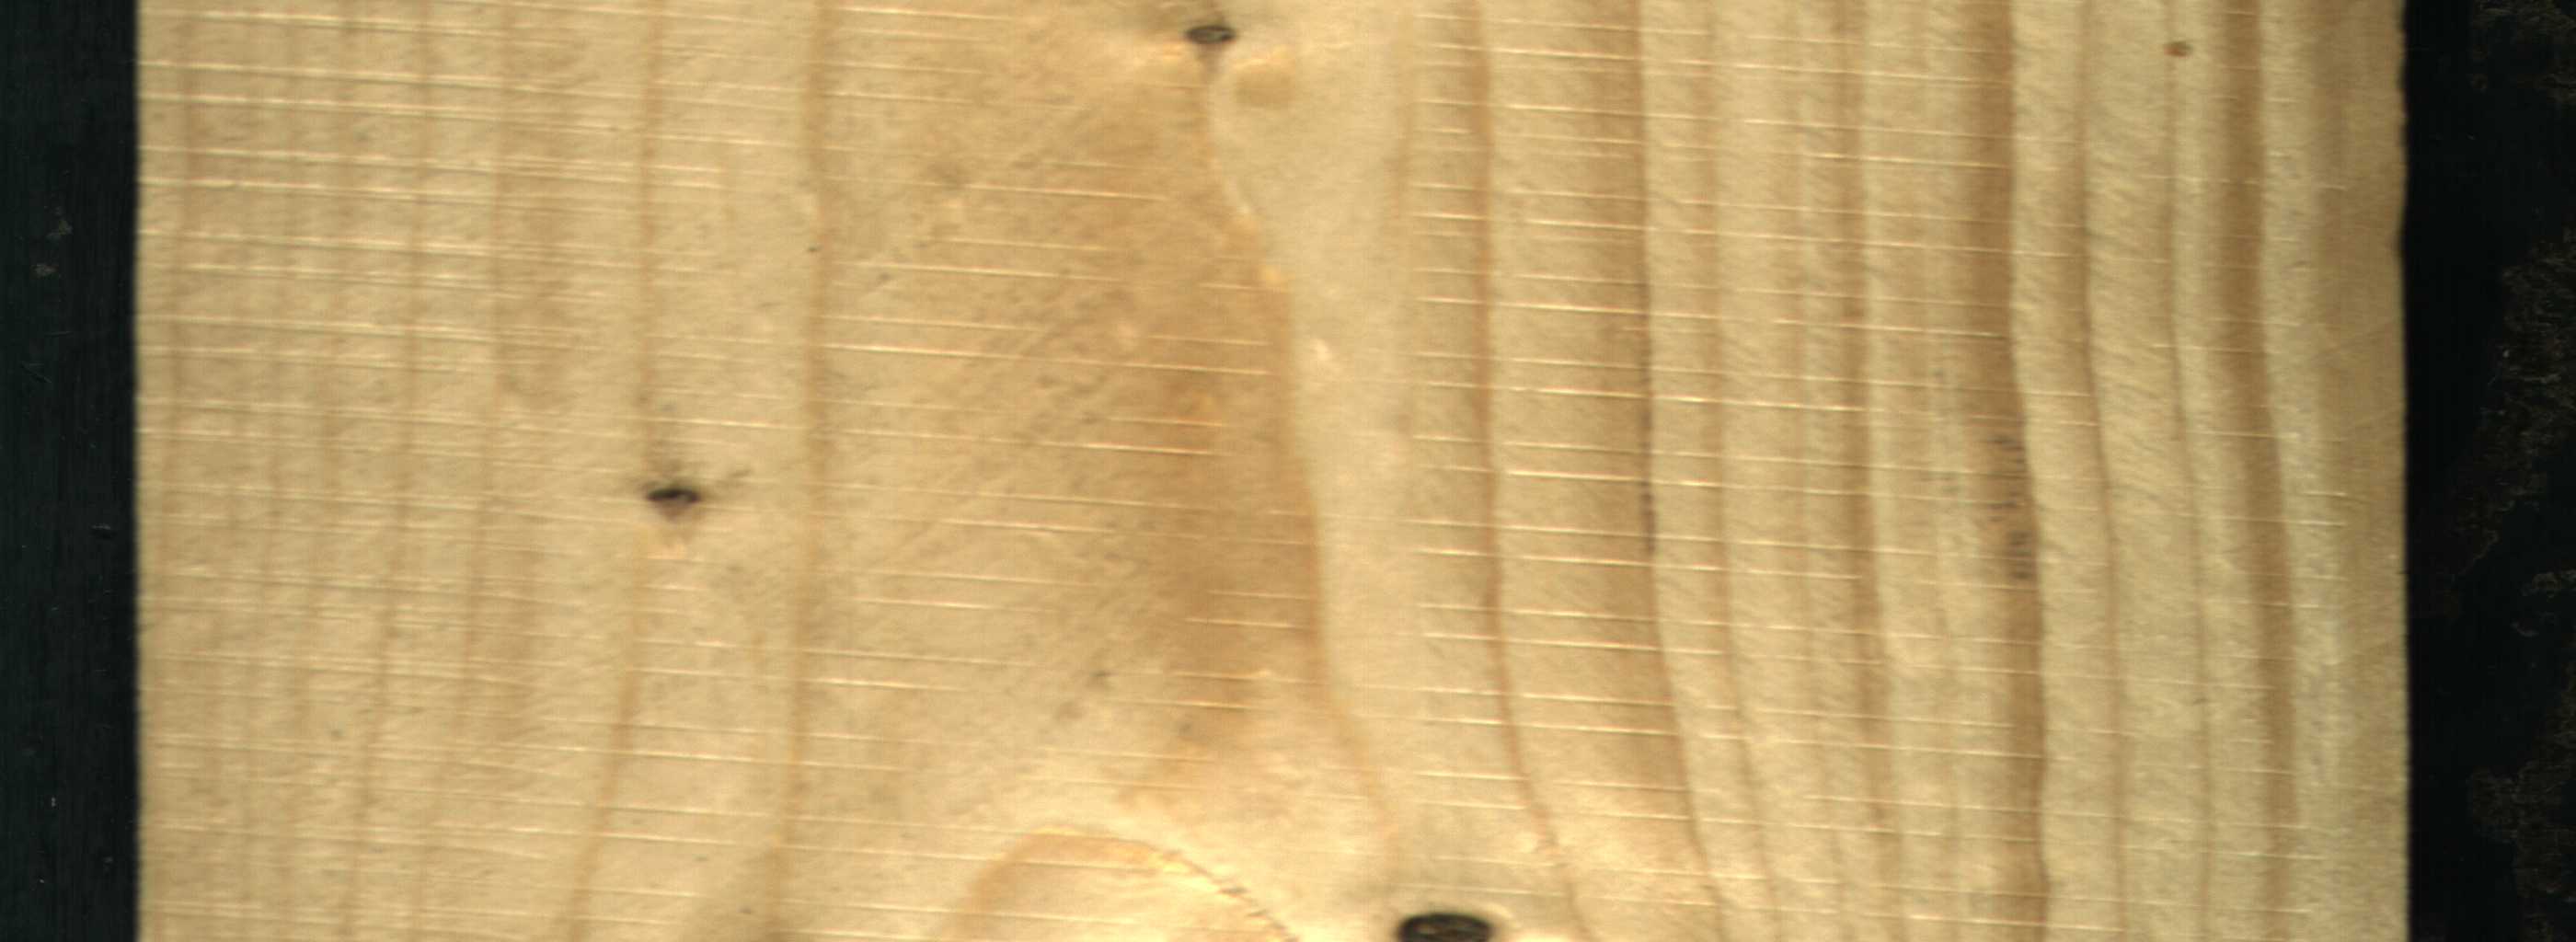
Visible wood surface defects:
Dead_Knot
Dead_Knot
Live_Knot